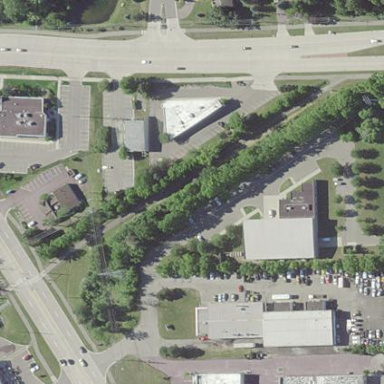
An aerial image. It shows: Commercial area.